Field crop: maize
Growth stage: 2
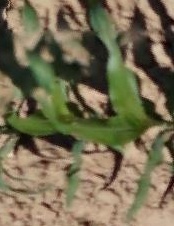
Species: maize